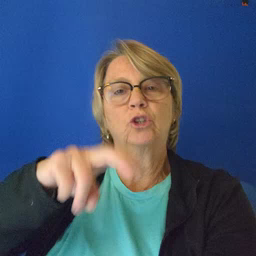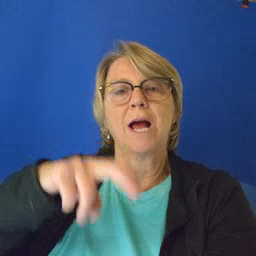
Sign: chair